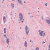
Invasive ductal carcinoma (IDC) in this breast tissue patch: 1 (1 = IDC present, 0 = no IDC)